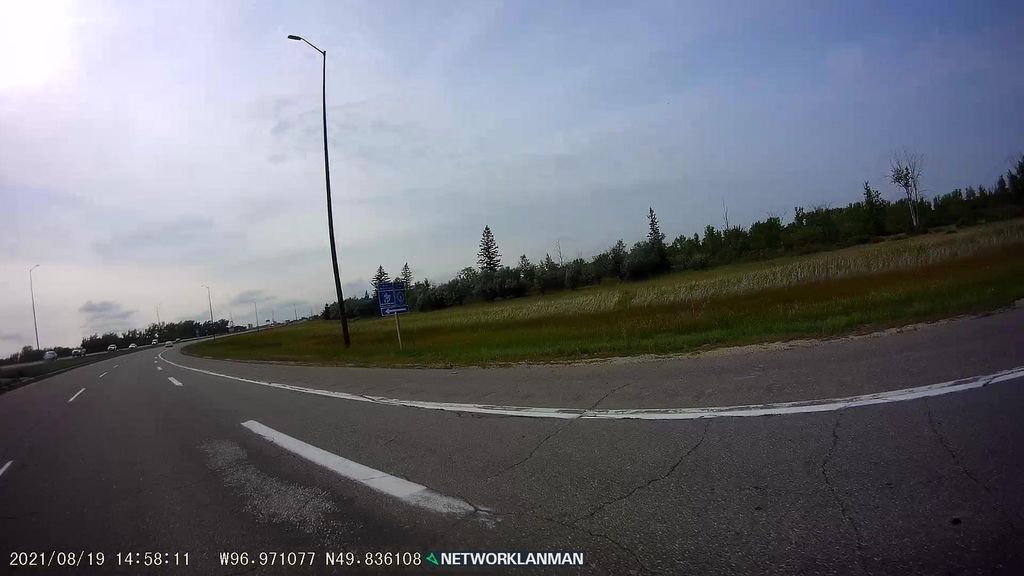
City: winnipeg